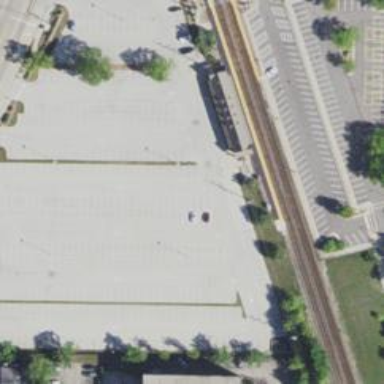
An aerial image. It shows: Parking space.